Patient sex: M
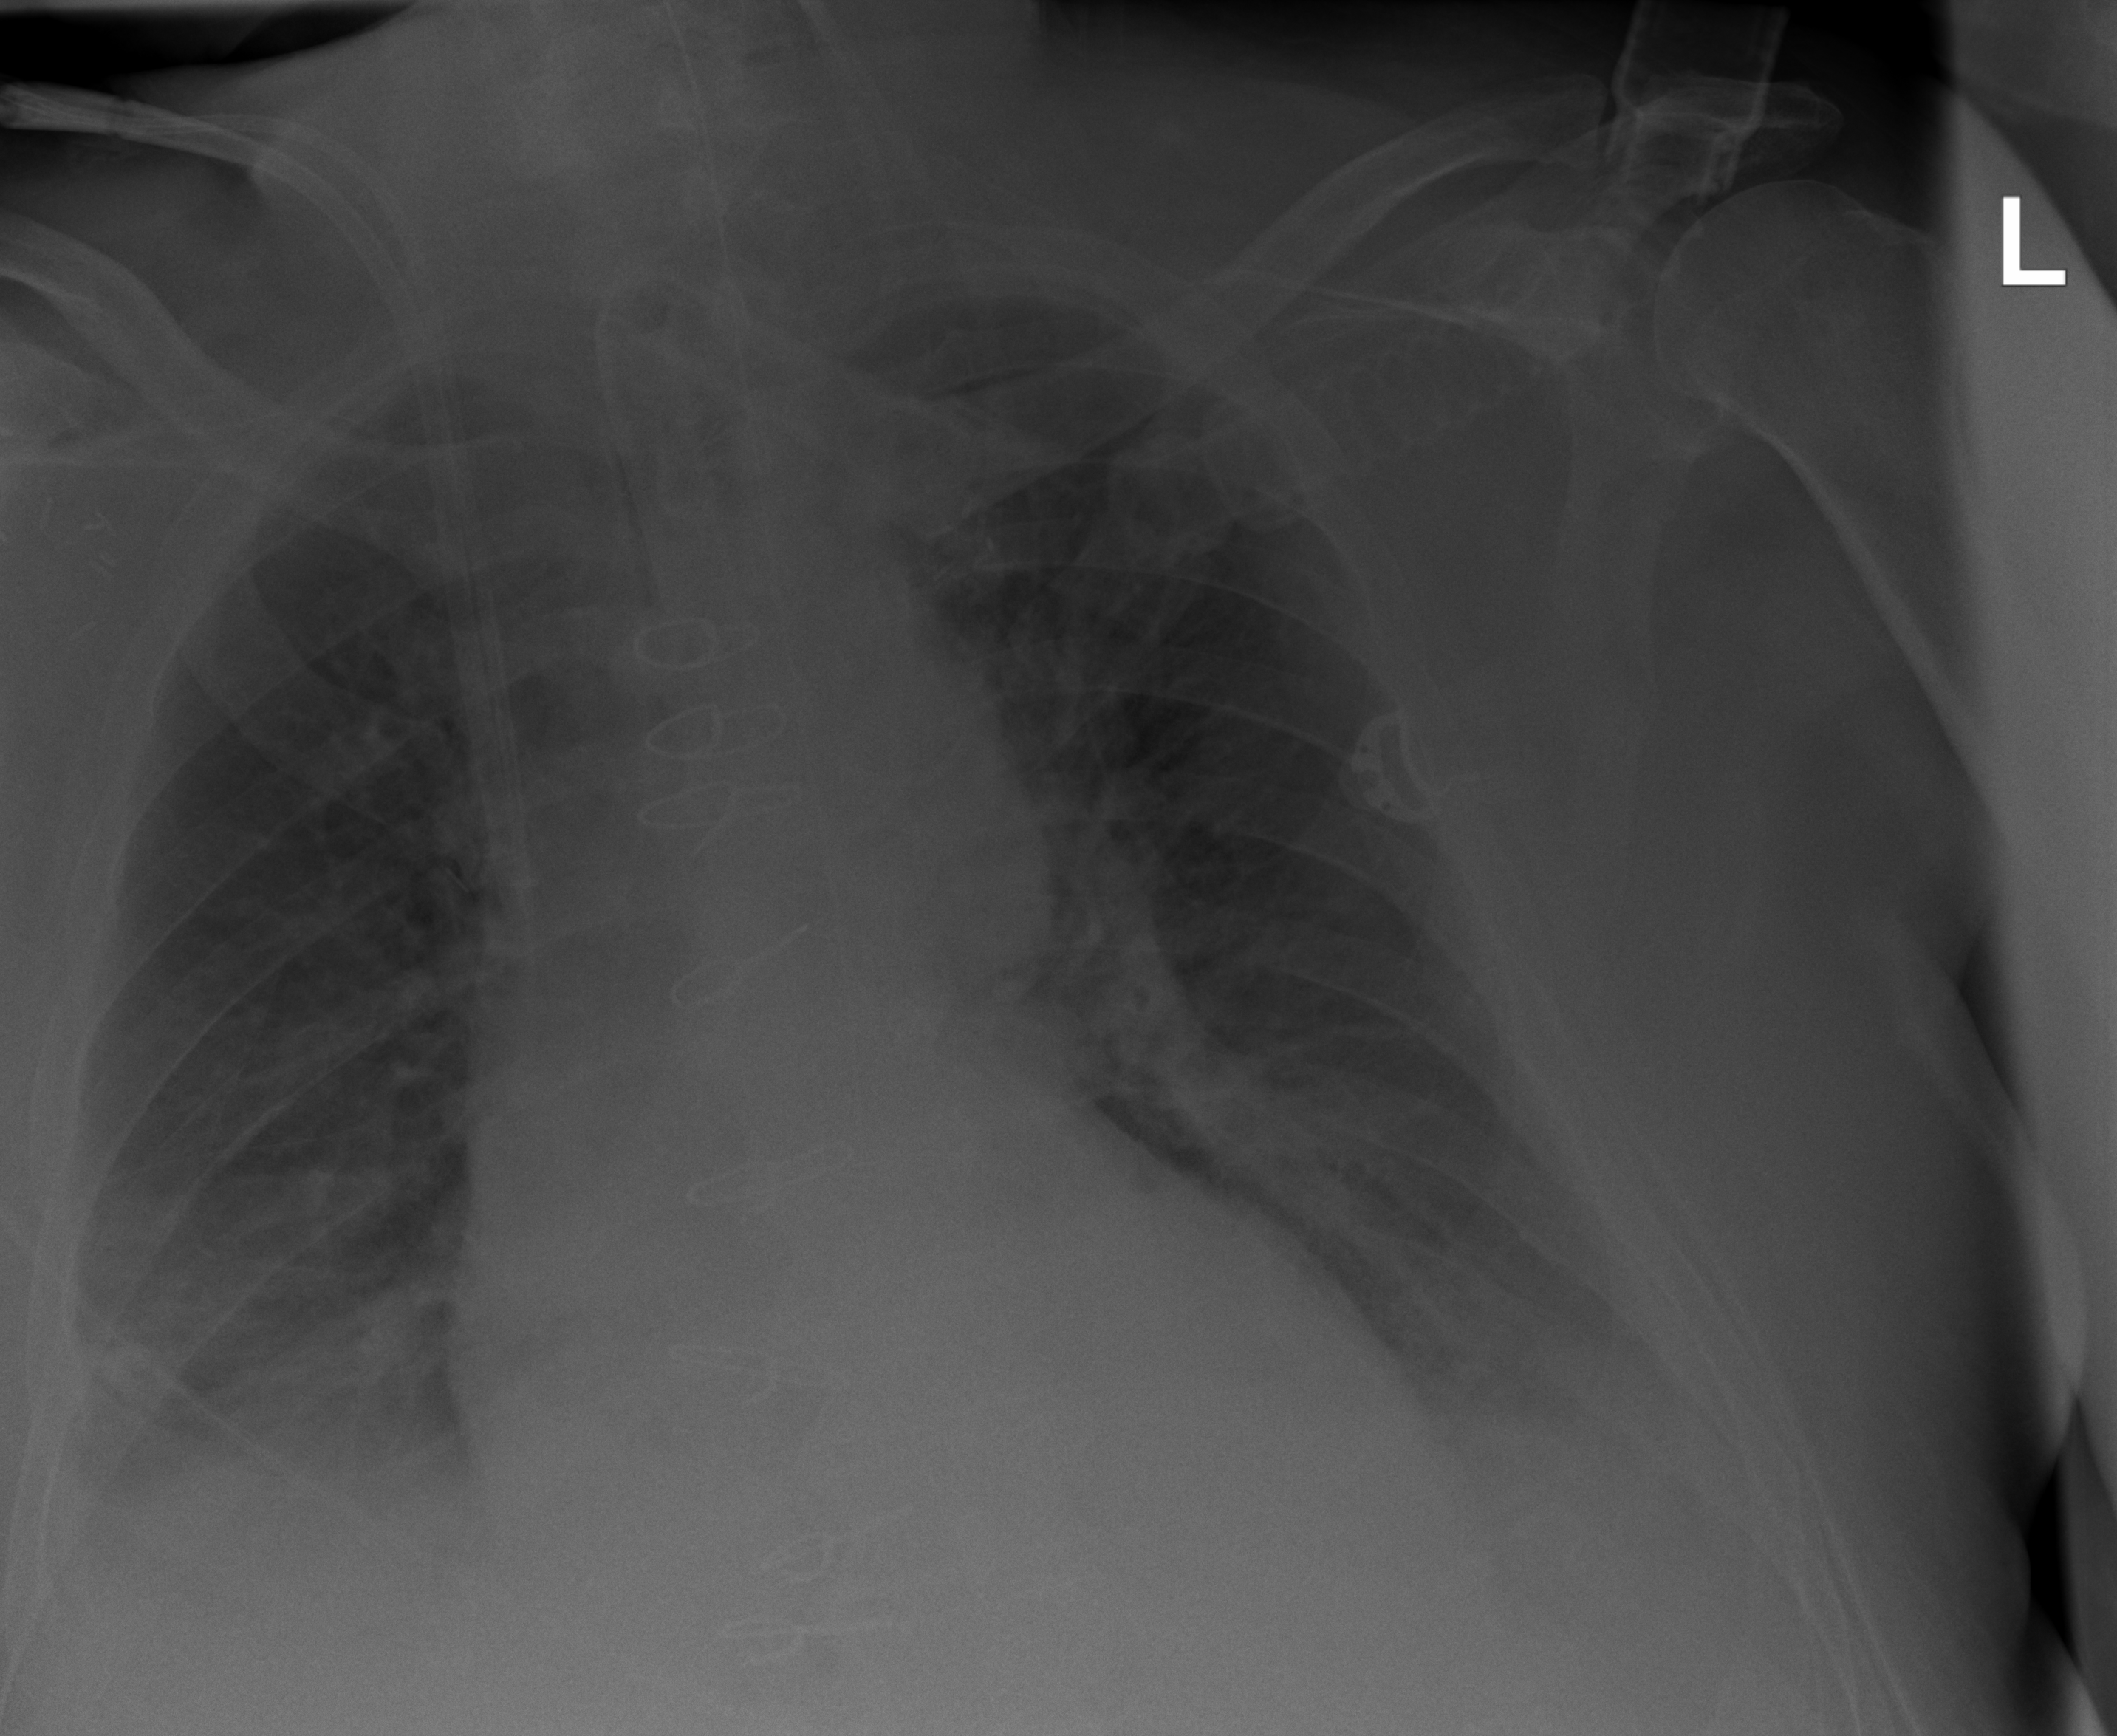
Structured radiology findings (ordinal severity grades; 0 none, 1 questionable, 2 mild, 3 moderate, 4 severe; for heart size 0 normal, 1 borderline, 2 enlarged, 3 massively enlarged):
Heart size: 2
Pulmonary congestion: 2
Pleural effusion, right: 2
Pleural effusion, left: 2
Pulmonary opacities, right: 2
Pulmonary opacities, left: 2
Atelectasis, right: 2
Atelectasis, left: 2